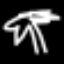
Label: palm tree